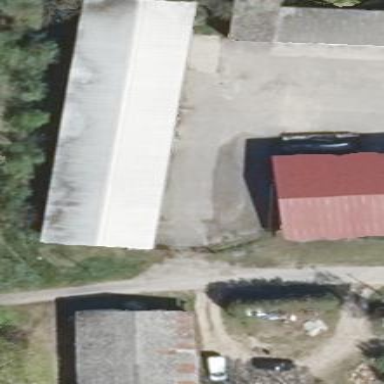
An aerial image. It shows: Farm auxiliary building with gabled roof. The roof is light gray in color and oriented along the structure.